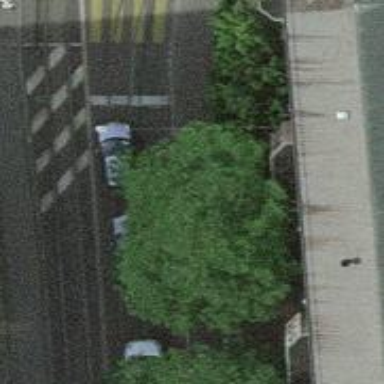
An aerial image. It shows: Rack for bicycle parking.